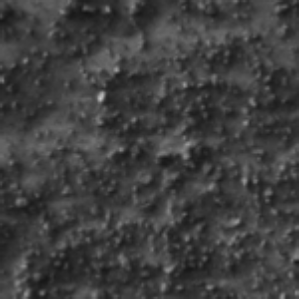
Label: frost